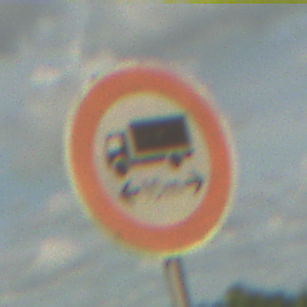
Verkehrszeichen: TatsaechlicheLaenge
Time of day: Midday
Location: Outdoor (RoadRail)
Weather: PartlyCloudy
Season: NotSpecified
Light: Natural